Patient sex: M
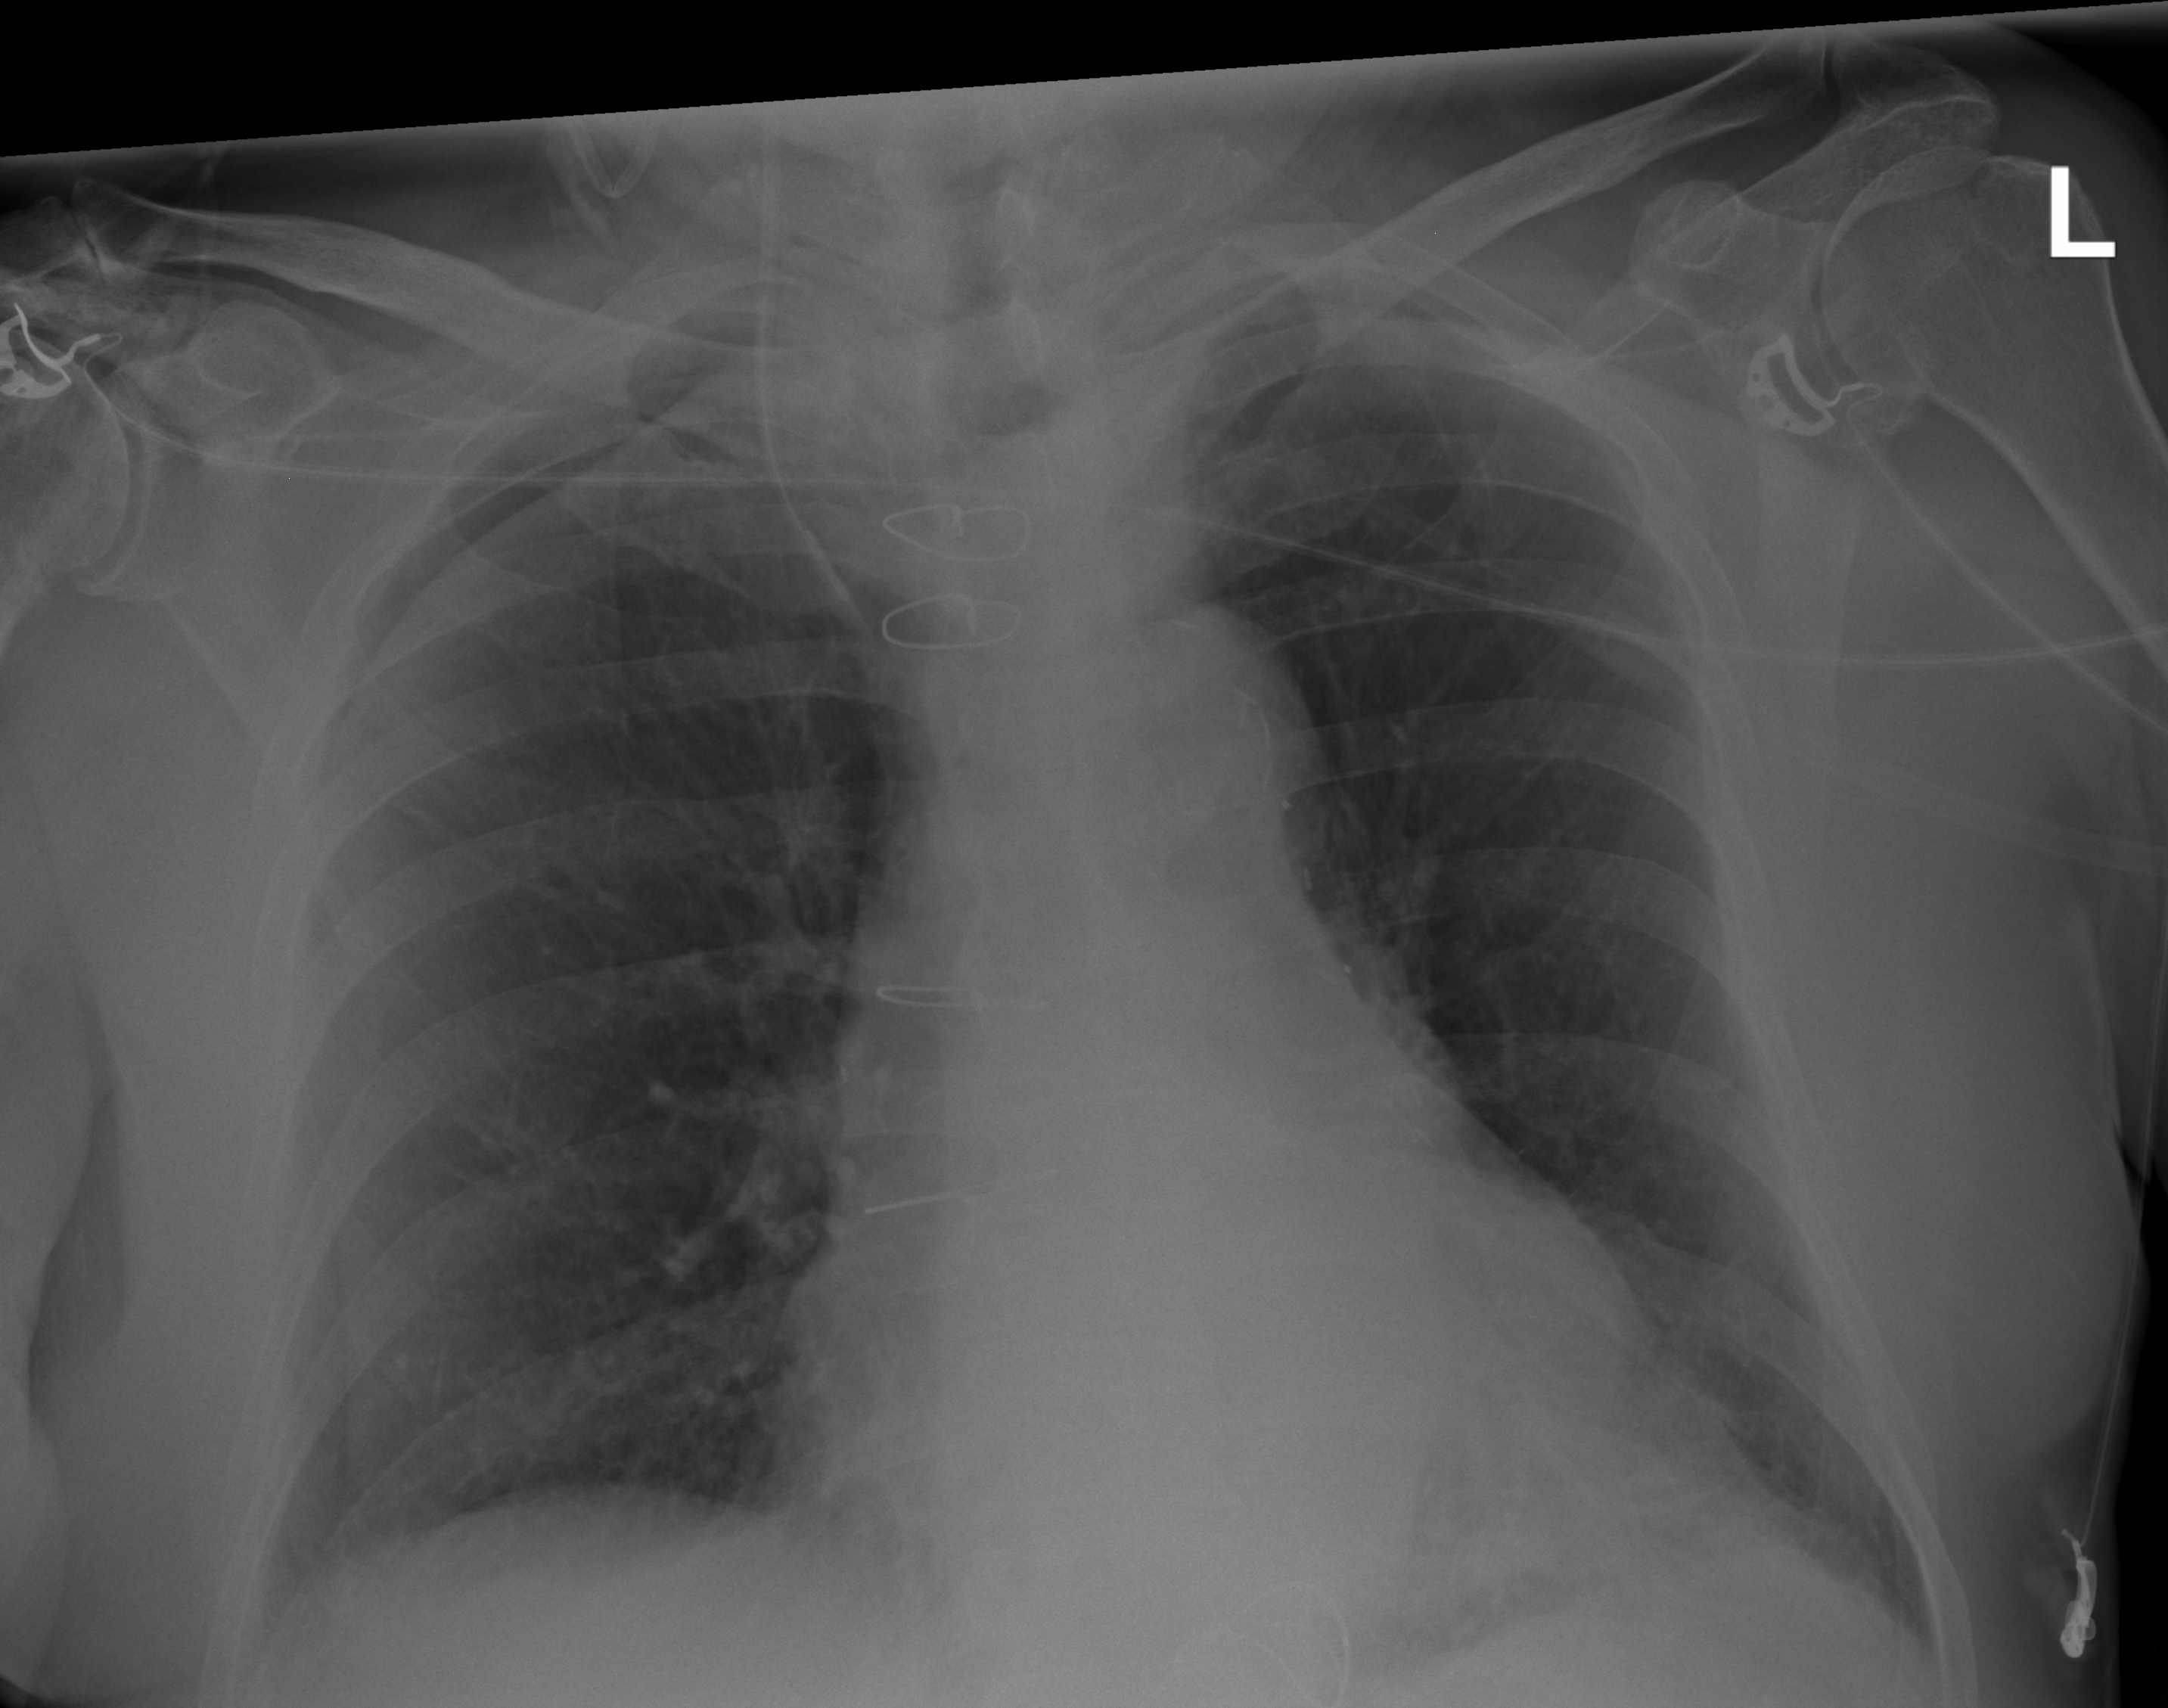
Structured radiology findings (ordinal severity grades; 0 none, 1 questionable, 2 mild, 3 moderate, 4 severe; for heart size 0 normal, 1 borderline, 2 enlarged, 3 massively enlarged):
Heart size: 0
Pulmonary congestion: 0
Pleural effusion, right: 0
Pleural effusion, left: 0
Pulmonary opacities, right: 0
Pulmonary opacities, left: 0
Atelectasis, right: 1
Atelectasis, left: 1